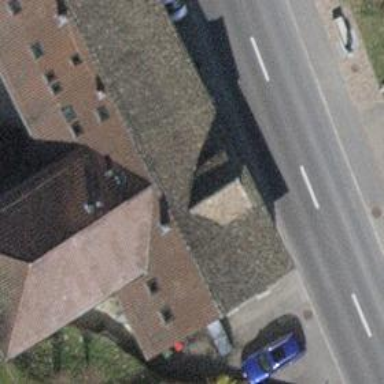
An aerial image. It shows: Restaurant.